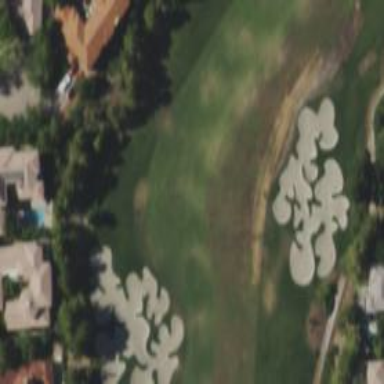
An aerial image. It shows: Golf hole.